Question: The picture shows the balloon popping problem. You need to pop all the balloons in a certain order. The reward for a popped balloon is the product of itself and the values on the left and right balloons. If there is no balloon on the left or right, multiply the value of the balloon on the left or right by 1. You need only find the total maximum reward. Give me the number.
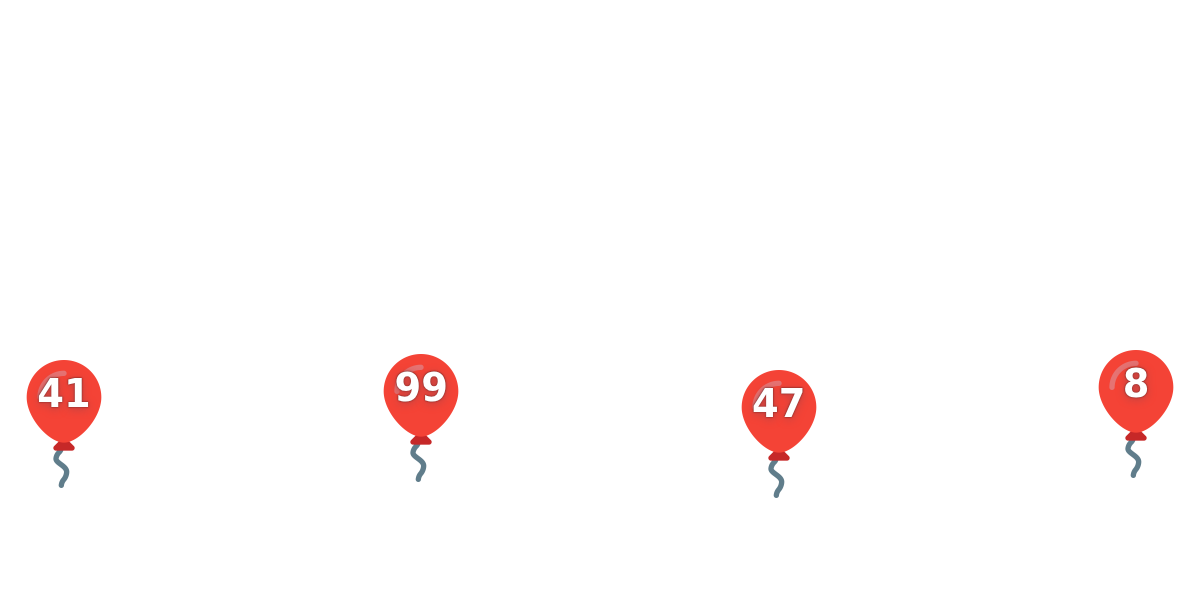
Answer: 206558